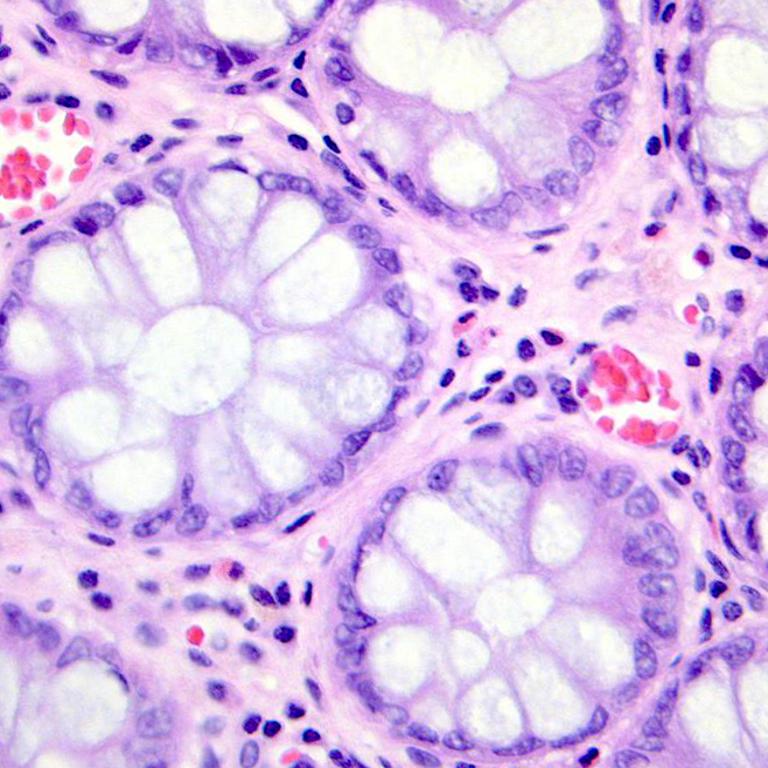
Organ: colon
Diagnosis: benign